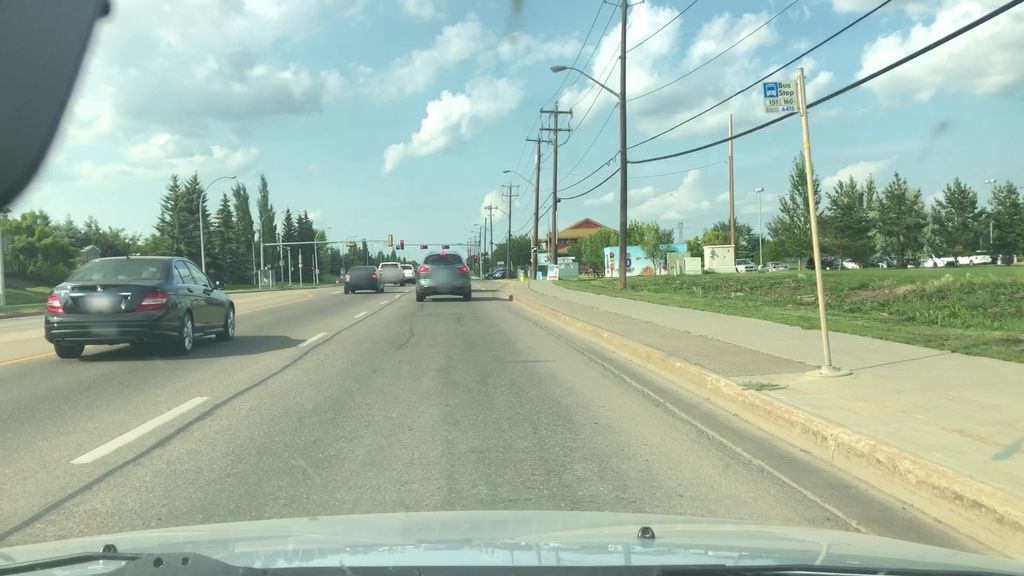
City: edmonton